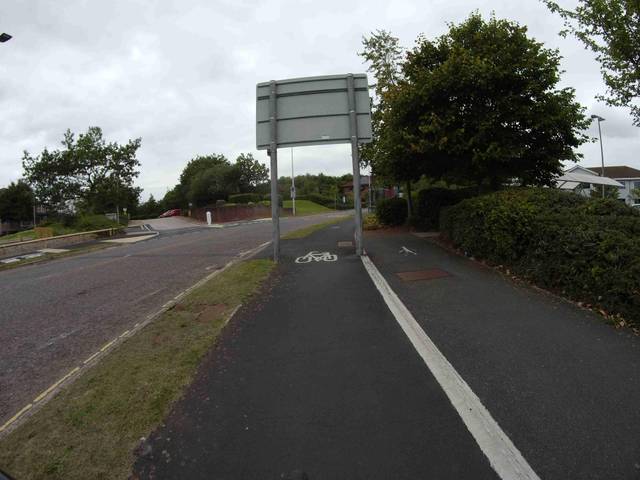
Region: United Kingdom
Coordinates: 50.7089, -3.486